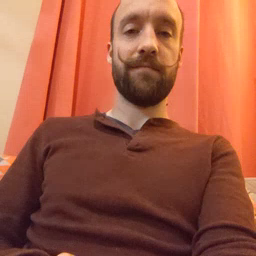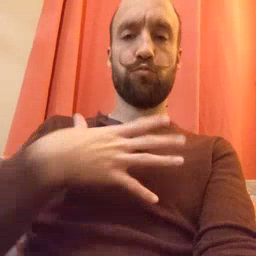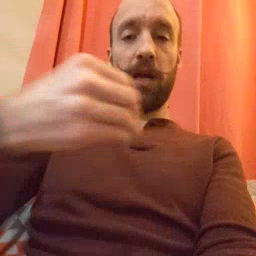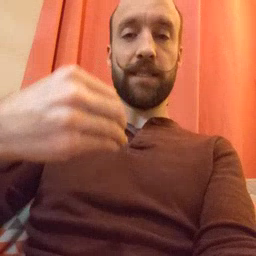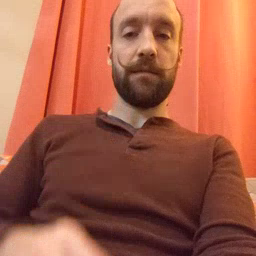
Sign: white